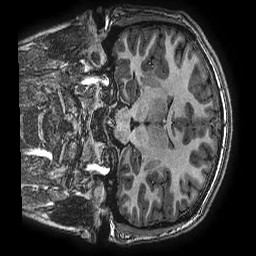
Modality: T1w
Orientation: coronal
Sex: male
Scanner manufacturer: ge
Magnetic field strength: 3 T
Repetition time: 0.00766 s
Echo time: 0.003476 s